Field crop: maize
Growth stage: 1
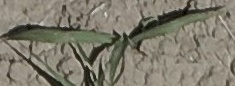
Species: sorghum